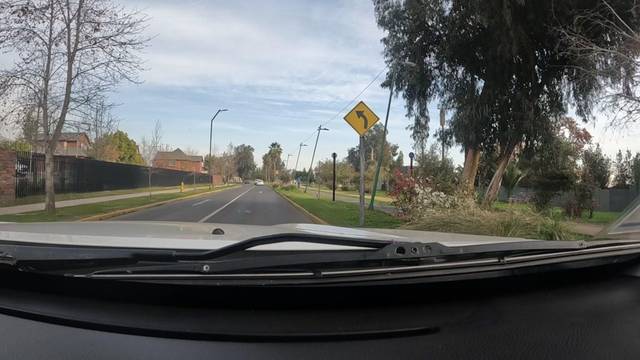
Region: Chile
Coordinates: -33.493, -70.542